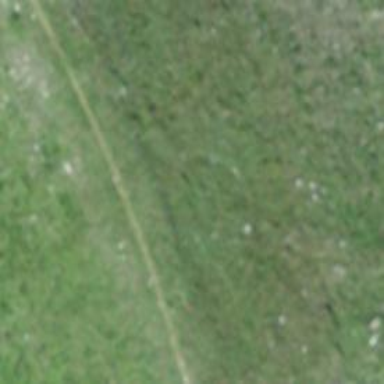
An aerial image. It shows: Path.